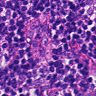
Metastatic tissue present: no